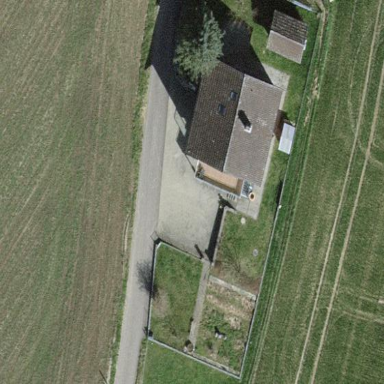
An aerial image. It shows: Farmyard area.